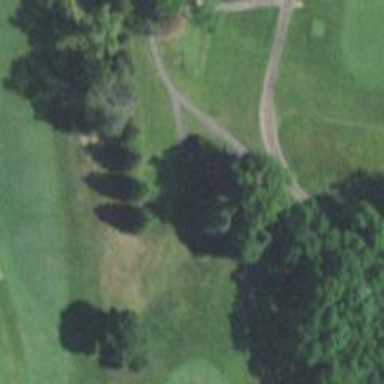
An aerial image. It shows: Path designated for golf carts.